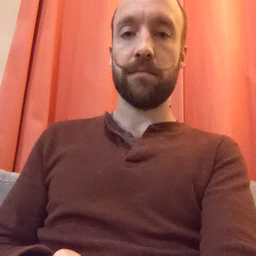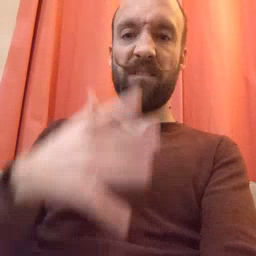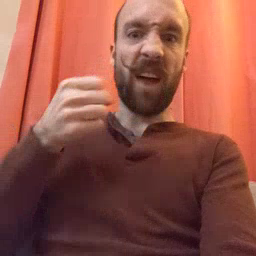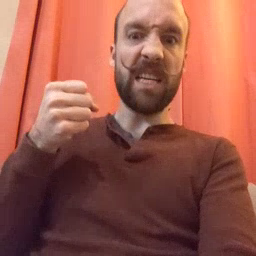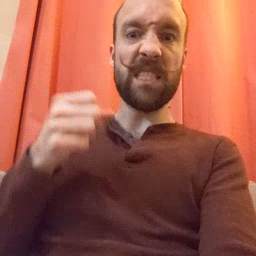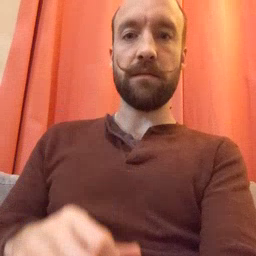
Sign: fast